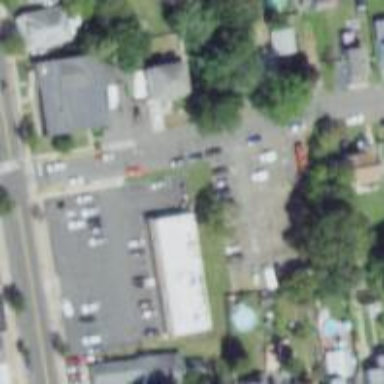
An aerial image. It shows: Convenience shop.